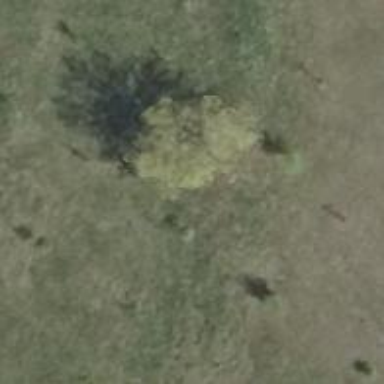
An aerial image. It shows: Deciduous tree with broadleaved leaves.